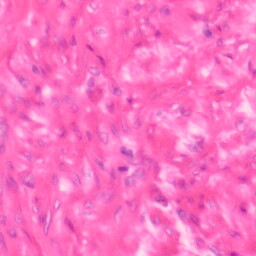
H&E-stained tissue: Colon